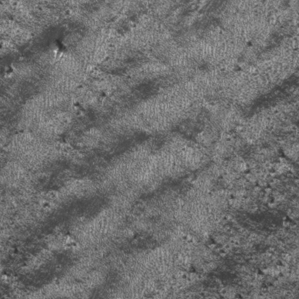
Label: frost